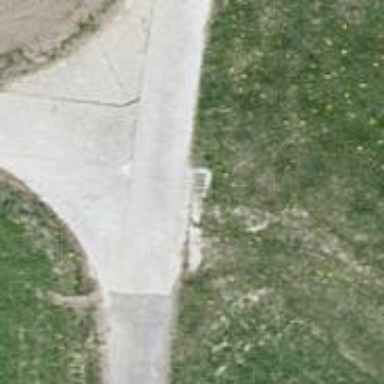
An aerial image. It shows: Well-maintained track road with grade 1 tracktype.